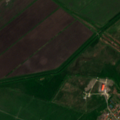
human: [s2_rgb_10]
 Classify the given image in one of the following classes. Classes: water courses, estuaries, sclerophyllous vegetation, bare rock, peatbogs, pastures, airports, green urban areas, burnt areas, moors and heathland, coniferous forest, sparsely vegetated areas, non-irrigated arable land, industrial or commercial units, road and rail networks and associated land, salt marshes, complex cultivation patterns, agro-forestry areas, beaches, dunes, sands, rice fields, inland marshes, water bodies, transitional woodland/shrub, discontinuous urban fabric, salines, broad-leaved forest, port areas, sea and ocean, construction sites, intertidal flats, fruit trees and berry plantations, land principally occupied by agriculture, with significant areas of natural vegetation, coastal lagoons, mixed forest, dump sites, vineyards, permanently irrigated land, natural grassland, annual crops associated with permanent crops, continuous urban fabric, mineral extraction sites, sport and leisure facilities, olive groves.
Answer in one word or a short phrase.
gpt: discontinuous urban fabric, non-irrigated arable land, pastures, complex cultivation patterns